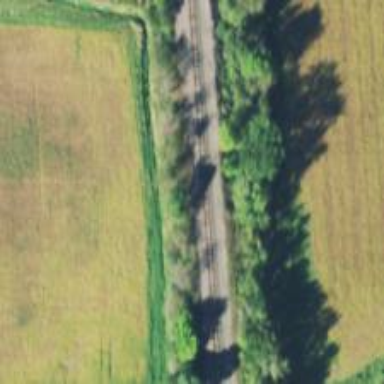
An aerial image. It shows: Railway track.